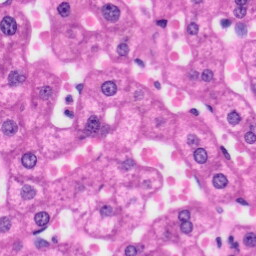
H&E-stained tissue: Liver